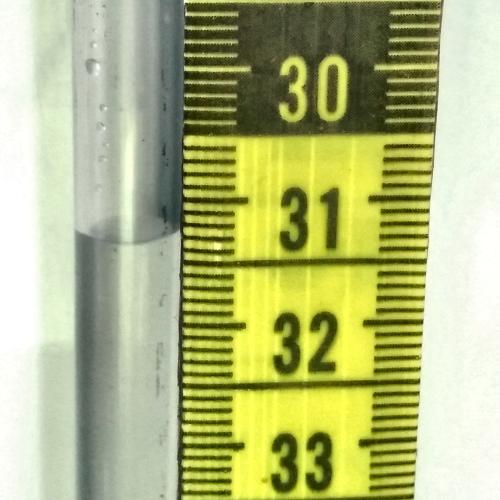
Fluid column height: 31.3 cm